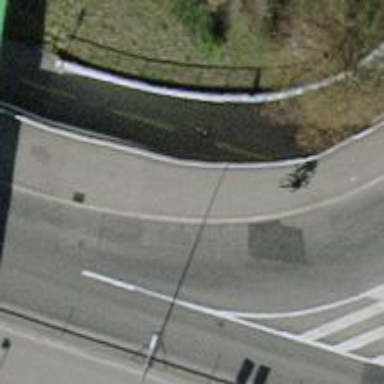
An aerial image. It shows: Asphalt path with cycleway and footway all surfaced with asphalt.